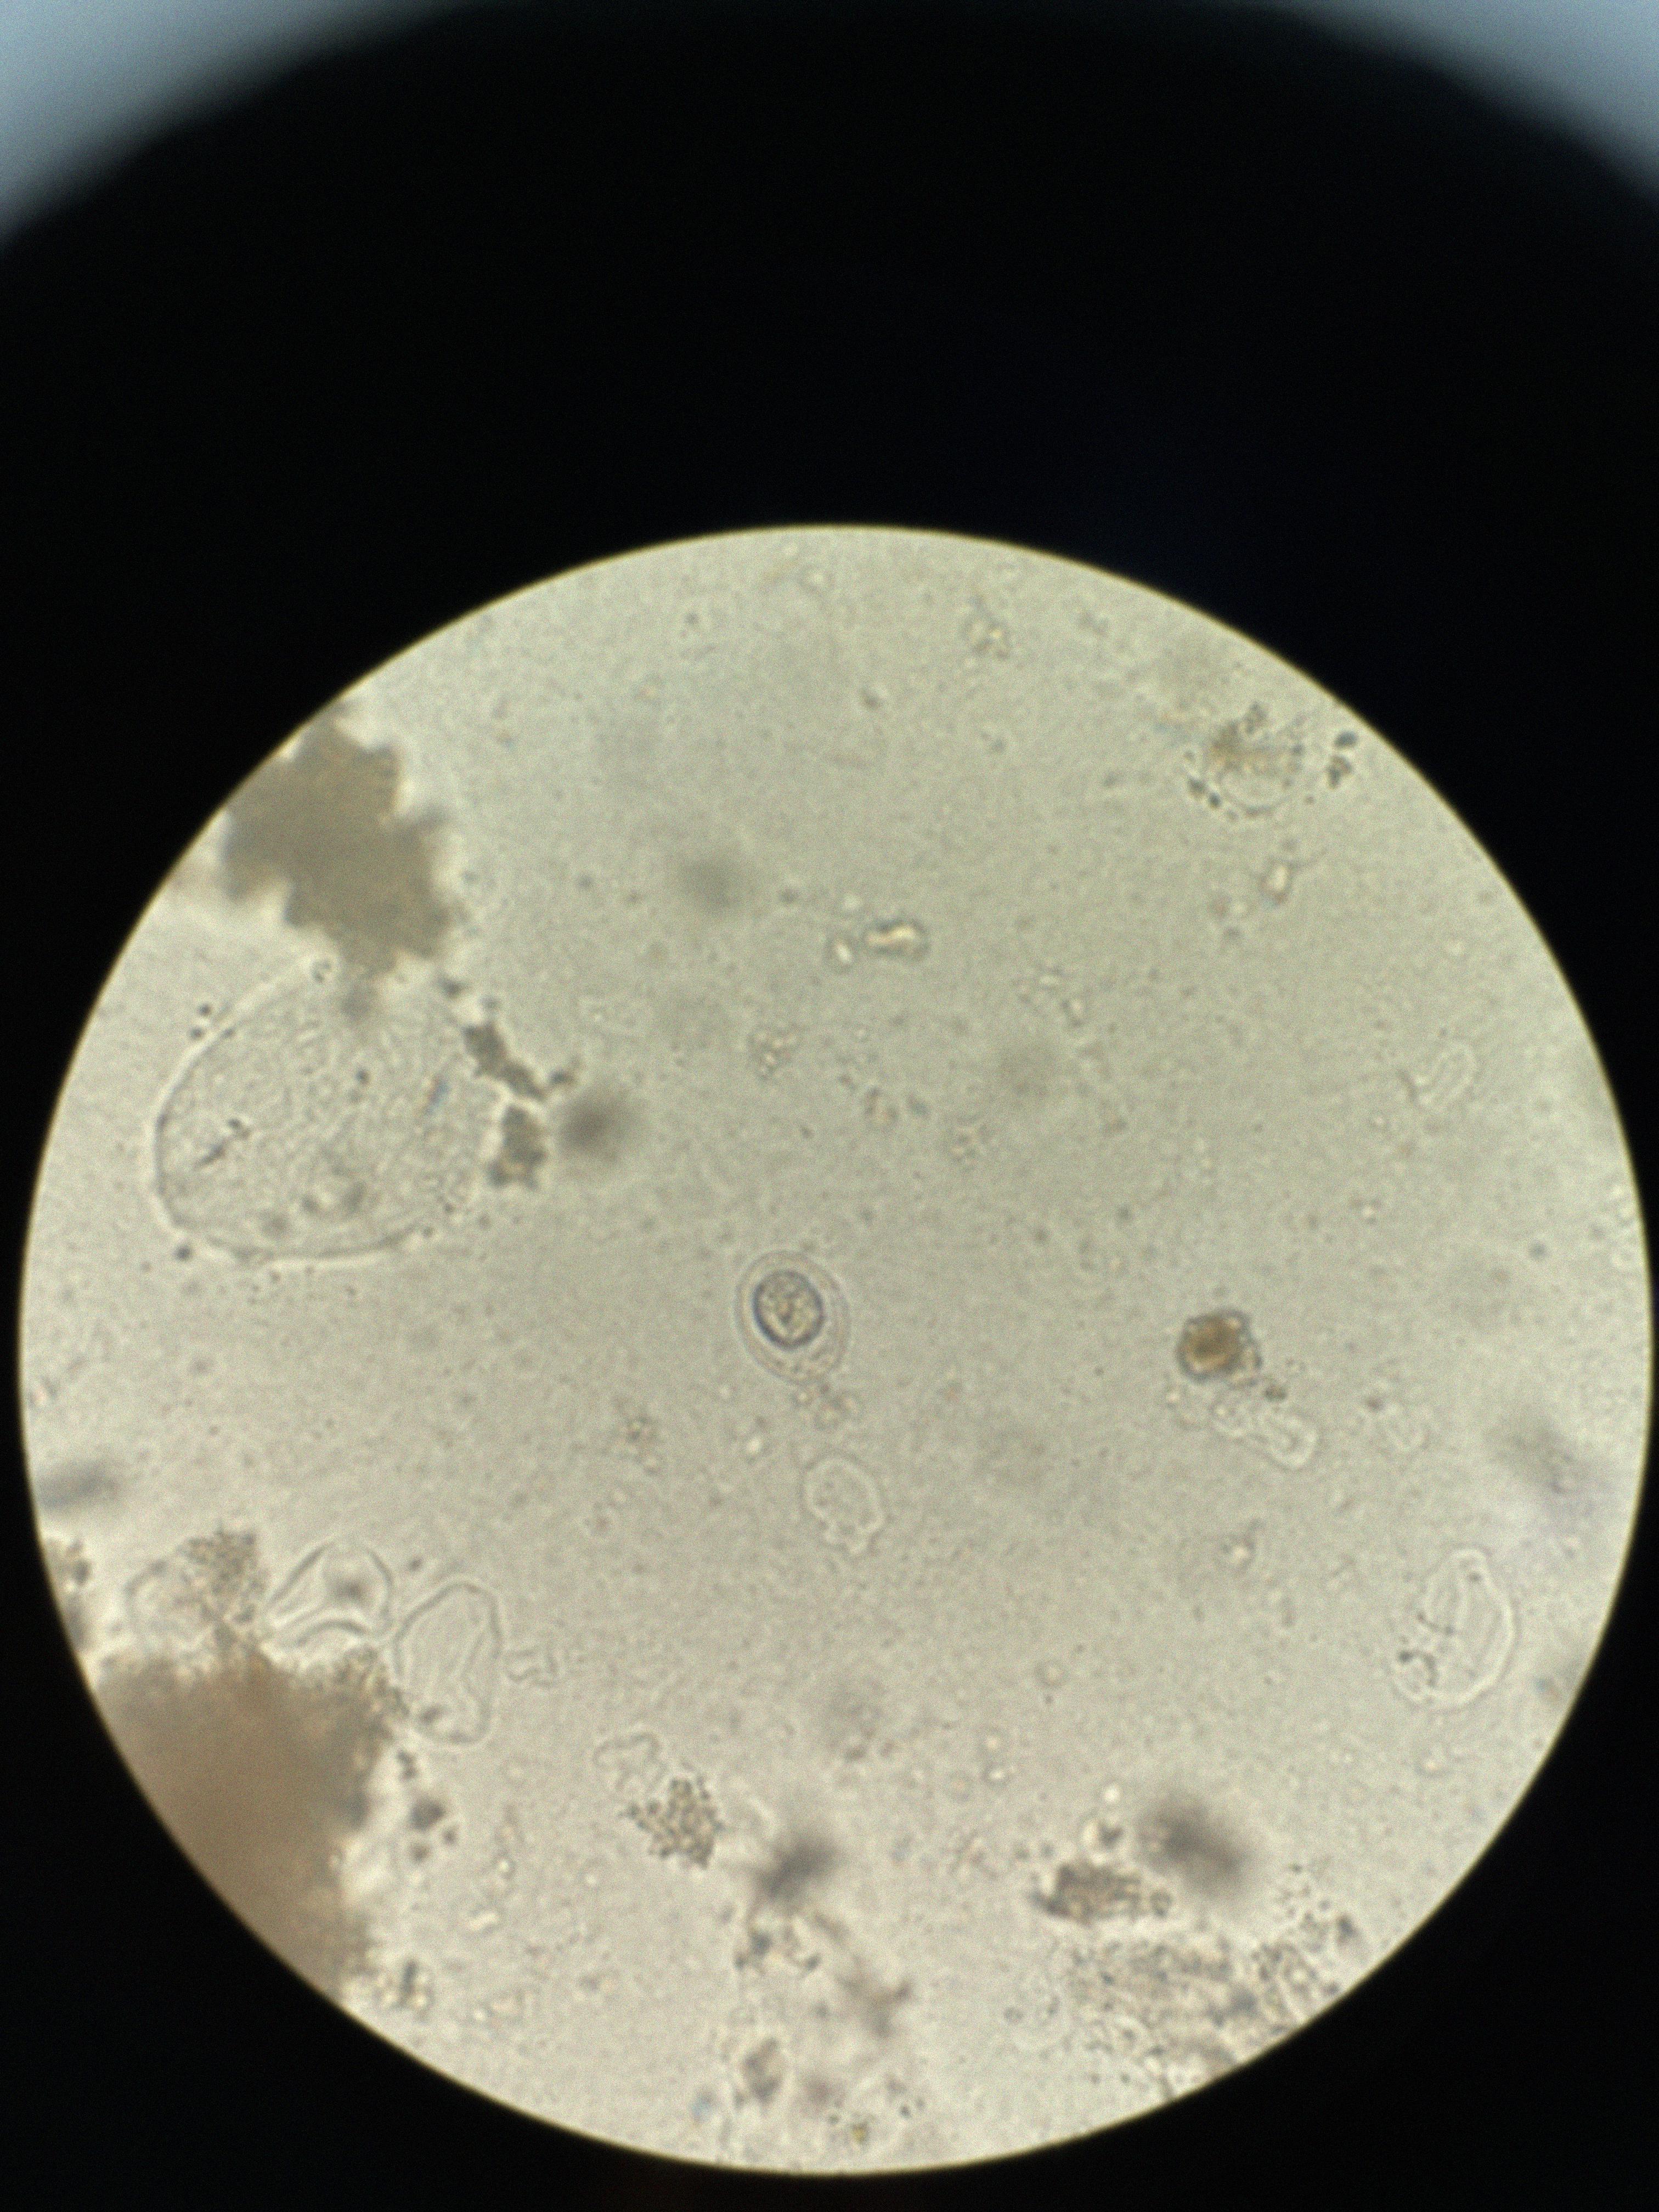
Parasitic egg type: Hymenolepis nana